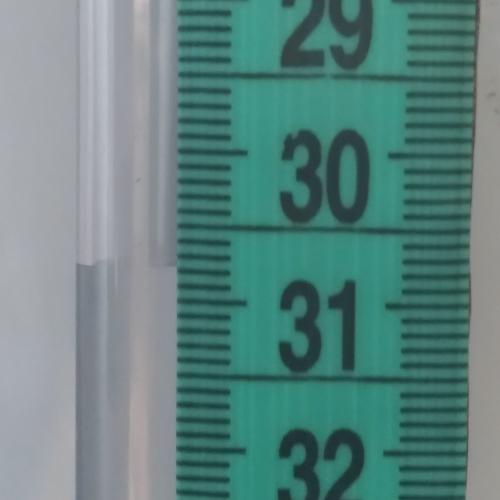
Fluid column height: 30.8 cm